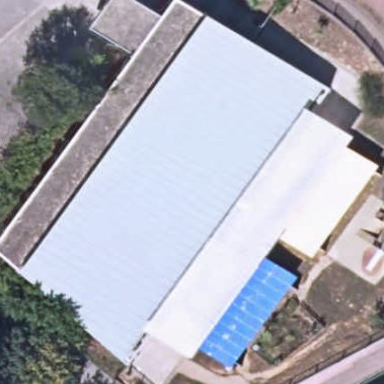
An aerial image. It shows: School building.